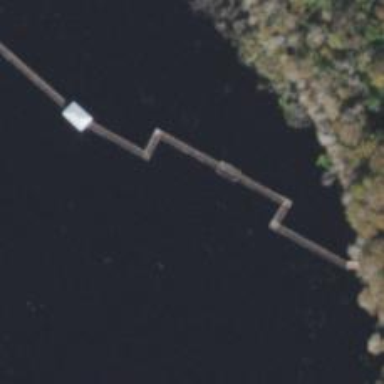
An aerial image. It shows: Path.